Question: I combined 7 columns into single column that is all address into a single column. Initially Location, City, State & Country are stored code its display value in that corresponding tables. So I joined all in this query below.
'''
SELECT CustomerName, CustomerId, ContactPerson,
((BFlatNo +','+ BPremises +','+ BStreet +','+ BArea) + ',' +
(select LocationName from Location where LocationId = Customer.Location) + ',' +
(select CityName from City where CityId = Customer.City) + ',' +
(select StateName from State where StateId = Customer.State) + ',' +
(select CountryName from Country where CountryId = Customer.Country) + ',' +
(BMobileNumber) ) AS BillingAddress,
((DFlatNo +','+ DPremises +','+ DStreet +','+ DArea) + ',' +
(select LocationName from Location where LocationId = Customer.Location) + ',' +
(select CityName from City where CityId = Customer.City) + ',' +
(select StateName from State where StateId = Customer.State) + ',' +
(select CountryName from Country where CountryId = Customer.Country) + ',' +
(DPhone) ) AS DeliveryAddress
FROM Customer
WHERE Customer.CustomerId = 11;
'''
While previewing Datasheet view in MS Access it asking for , , & then it showing result for CustomerId=11

I need to display Customer details when I click Datasheet View.
Actually in Customer table Location its fieldname is BLocation, City is BCity, State is BState & Country is BCountry but If I give 'Select LocationName from Location where LocationId=Customer.BLocation' it showning syntax error.
Help me how to solve this ?
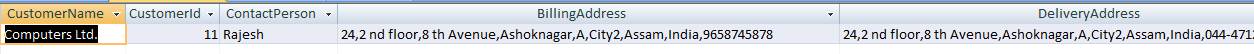
Answer: thank you guys This code working fine
'''
SELECT CustomerName, CustomerId, ContactPerson,
((BFlatNo +','+ BPremises +','+ BStreet +','+ BArea)+','+
(select LocationName from Location where LocationId=Customer.BLocation)+','+
(select CityName from City where CityId=Customer.BCity)+','+
(select StateName from State where StateId=Customer.BState)+','+
(select CountryName from Country where CountryId=Customer.BCountry)+','+ (BMobileNumber)) AS BillingAddress,
((DFlatNo +','+ DPremises +','+ DStreet +','+ DArea)+','+
(select LocationName from Location where LocationId=Customer.DLocateion)+','+
(select CityName from City where CityId=Customer.DCity)+','+
(select StateName from State where StateId=Customer.DState)+','+
(select CountryName from Country where CountryId=Customer.DCountry)+','+ (DPhone)) AS DeliveryAddress
FROM Customer;
'''